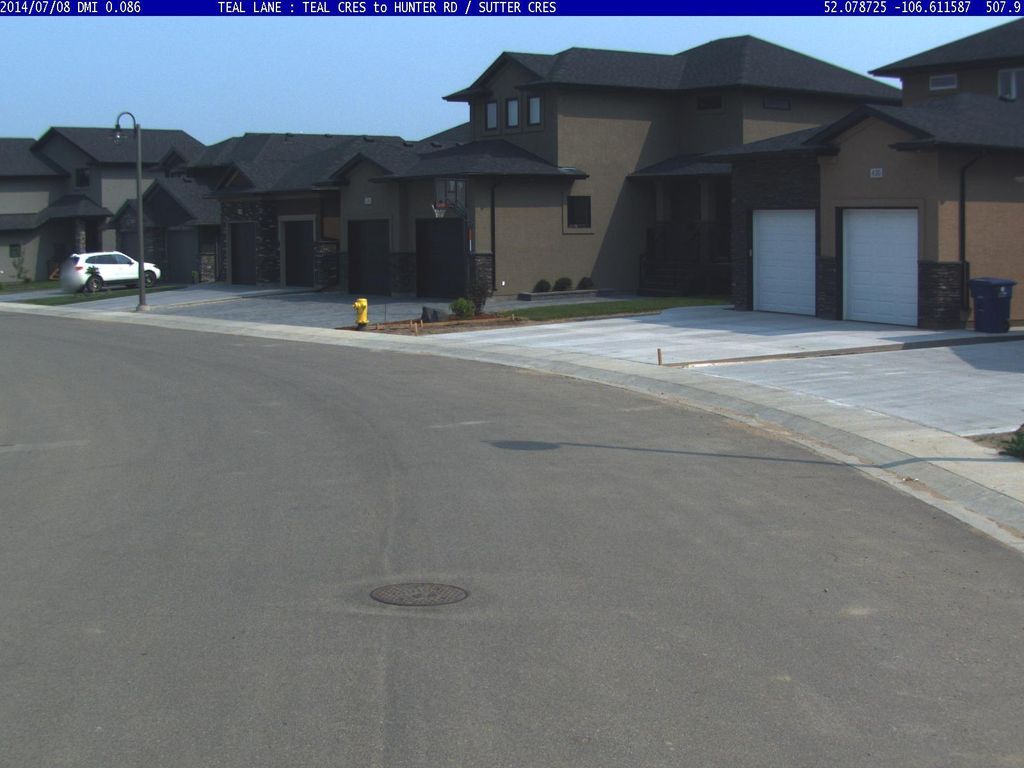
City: saskatoon